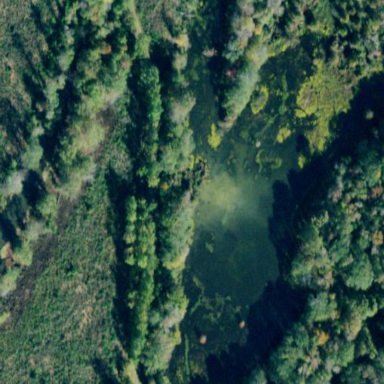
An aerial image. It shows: Pond surrounded by natural water.